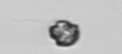
Label: Dinophyceae